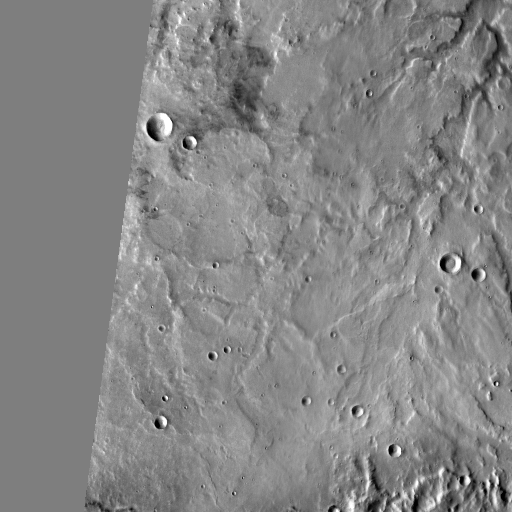
Crater classes present: Background, Other, Layered, Buried